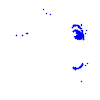
Particle: pion